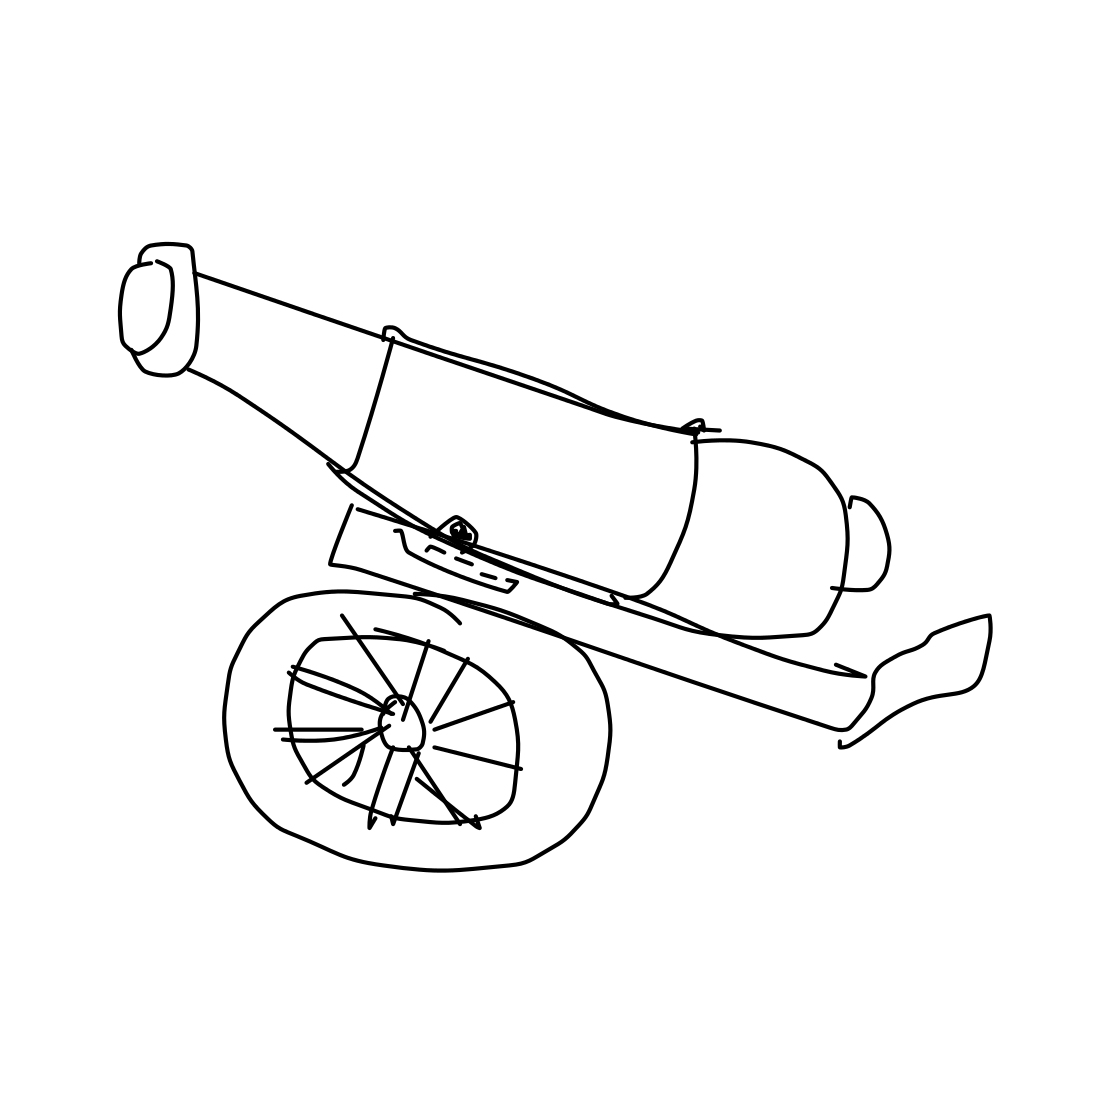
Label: cannon